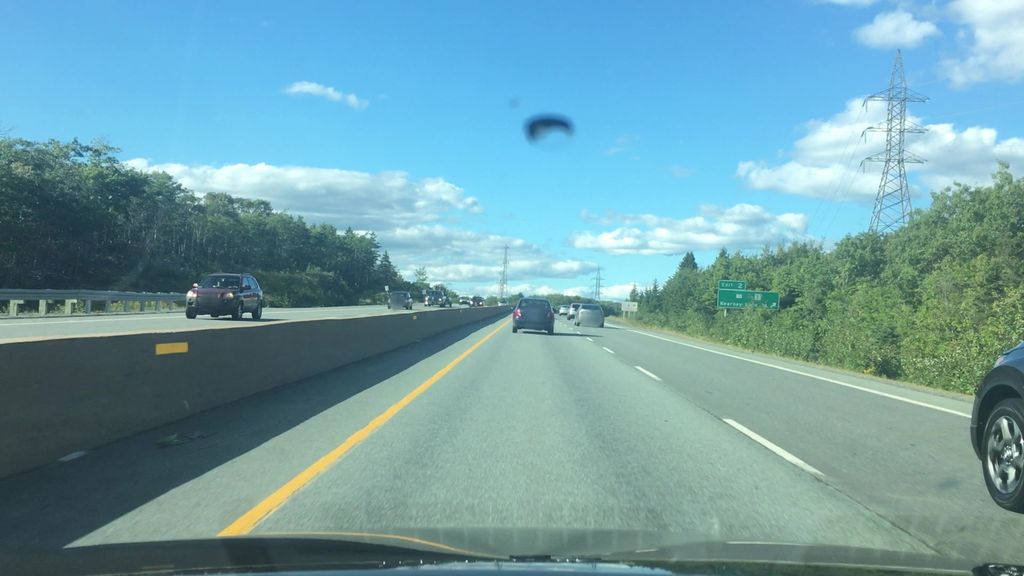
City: halifax